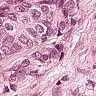
Metastatic tissue present: yes